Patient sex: M
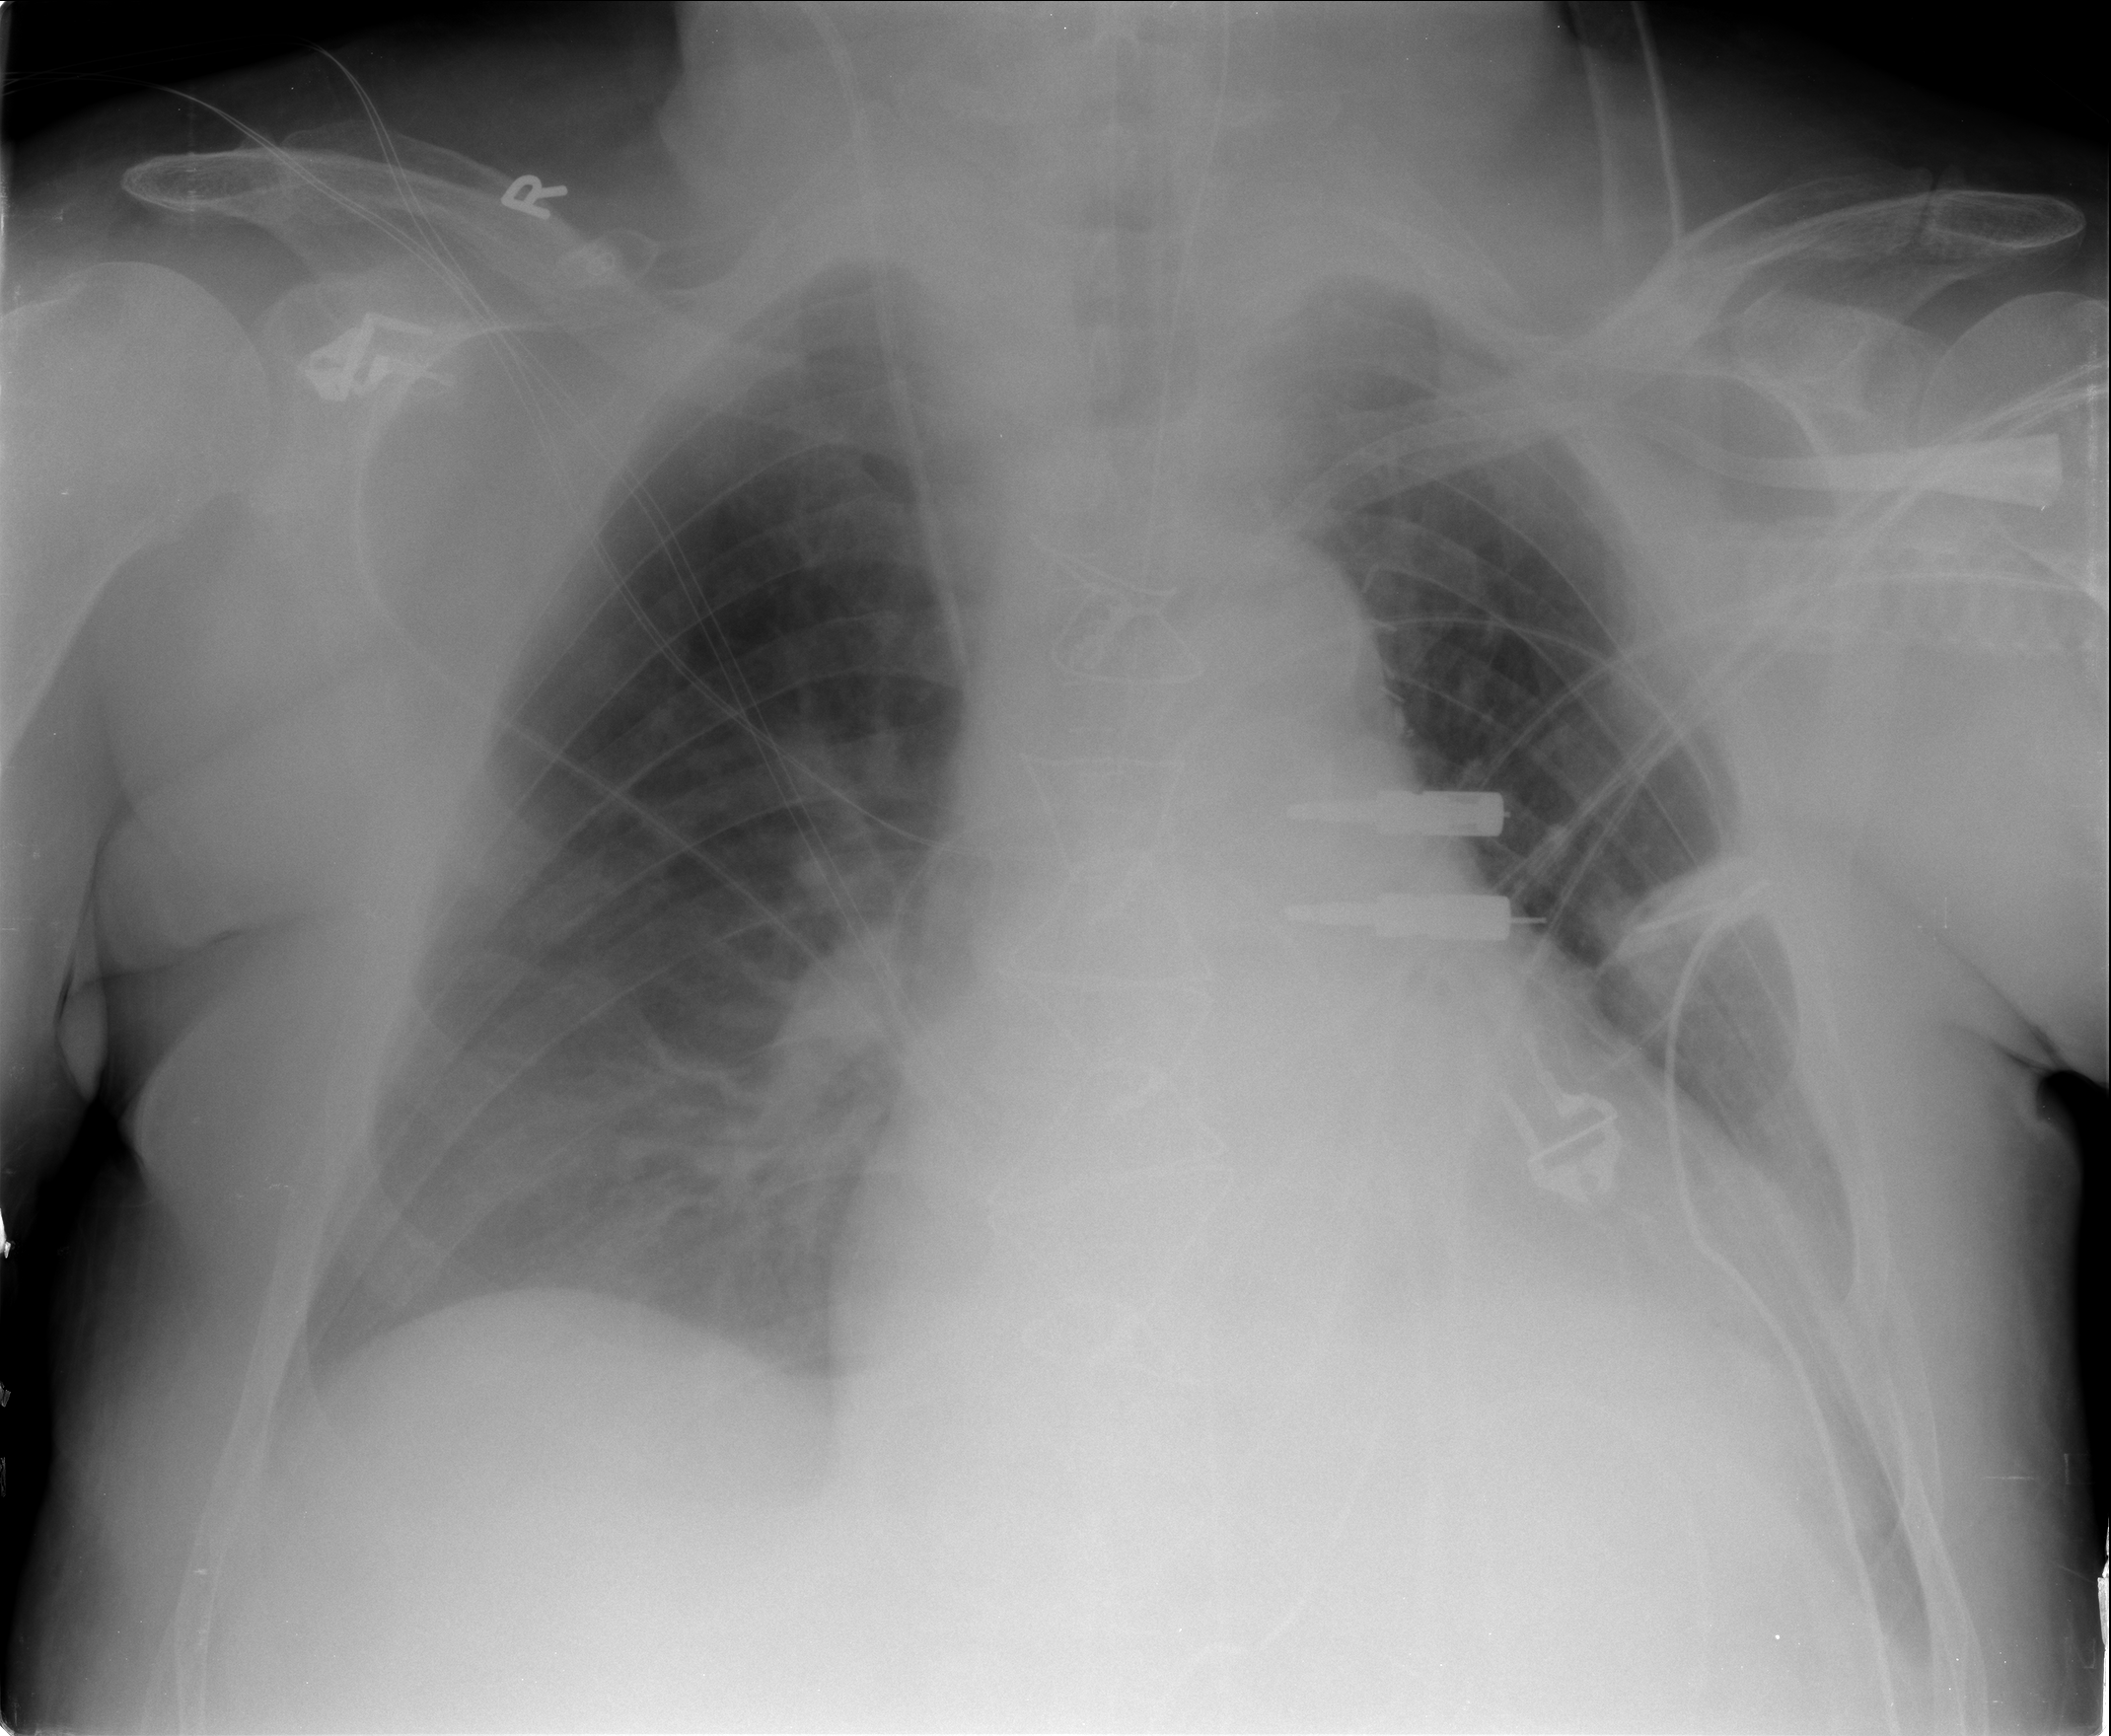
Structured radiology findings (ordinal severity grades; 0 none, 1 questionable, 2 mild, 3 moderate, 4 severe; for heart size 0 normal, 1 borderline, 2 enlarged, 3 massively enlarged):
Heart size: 2
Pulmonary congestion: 2
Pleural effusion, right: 2
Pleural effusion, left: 2
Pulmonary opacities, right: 2
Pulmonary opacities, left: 0
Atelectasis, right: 2
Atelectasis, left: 2